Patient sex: F
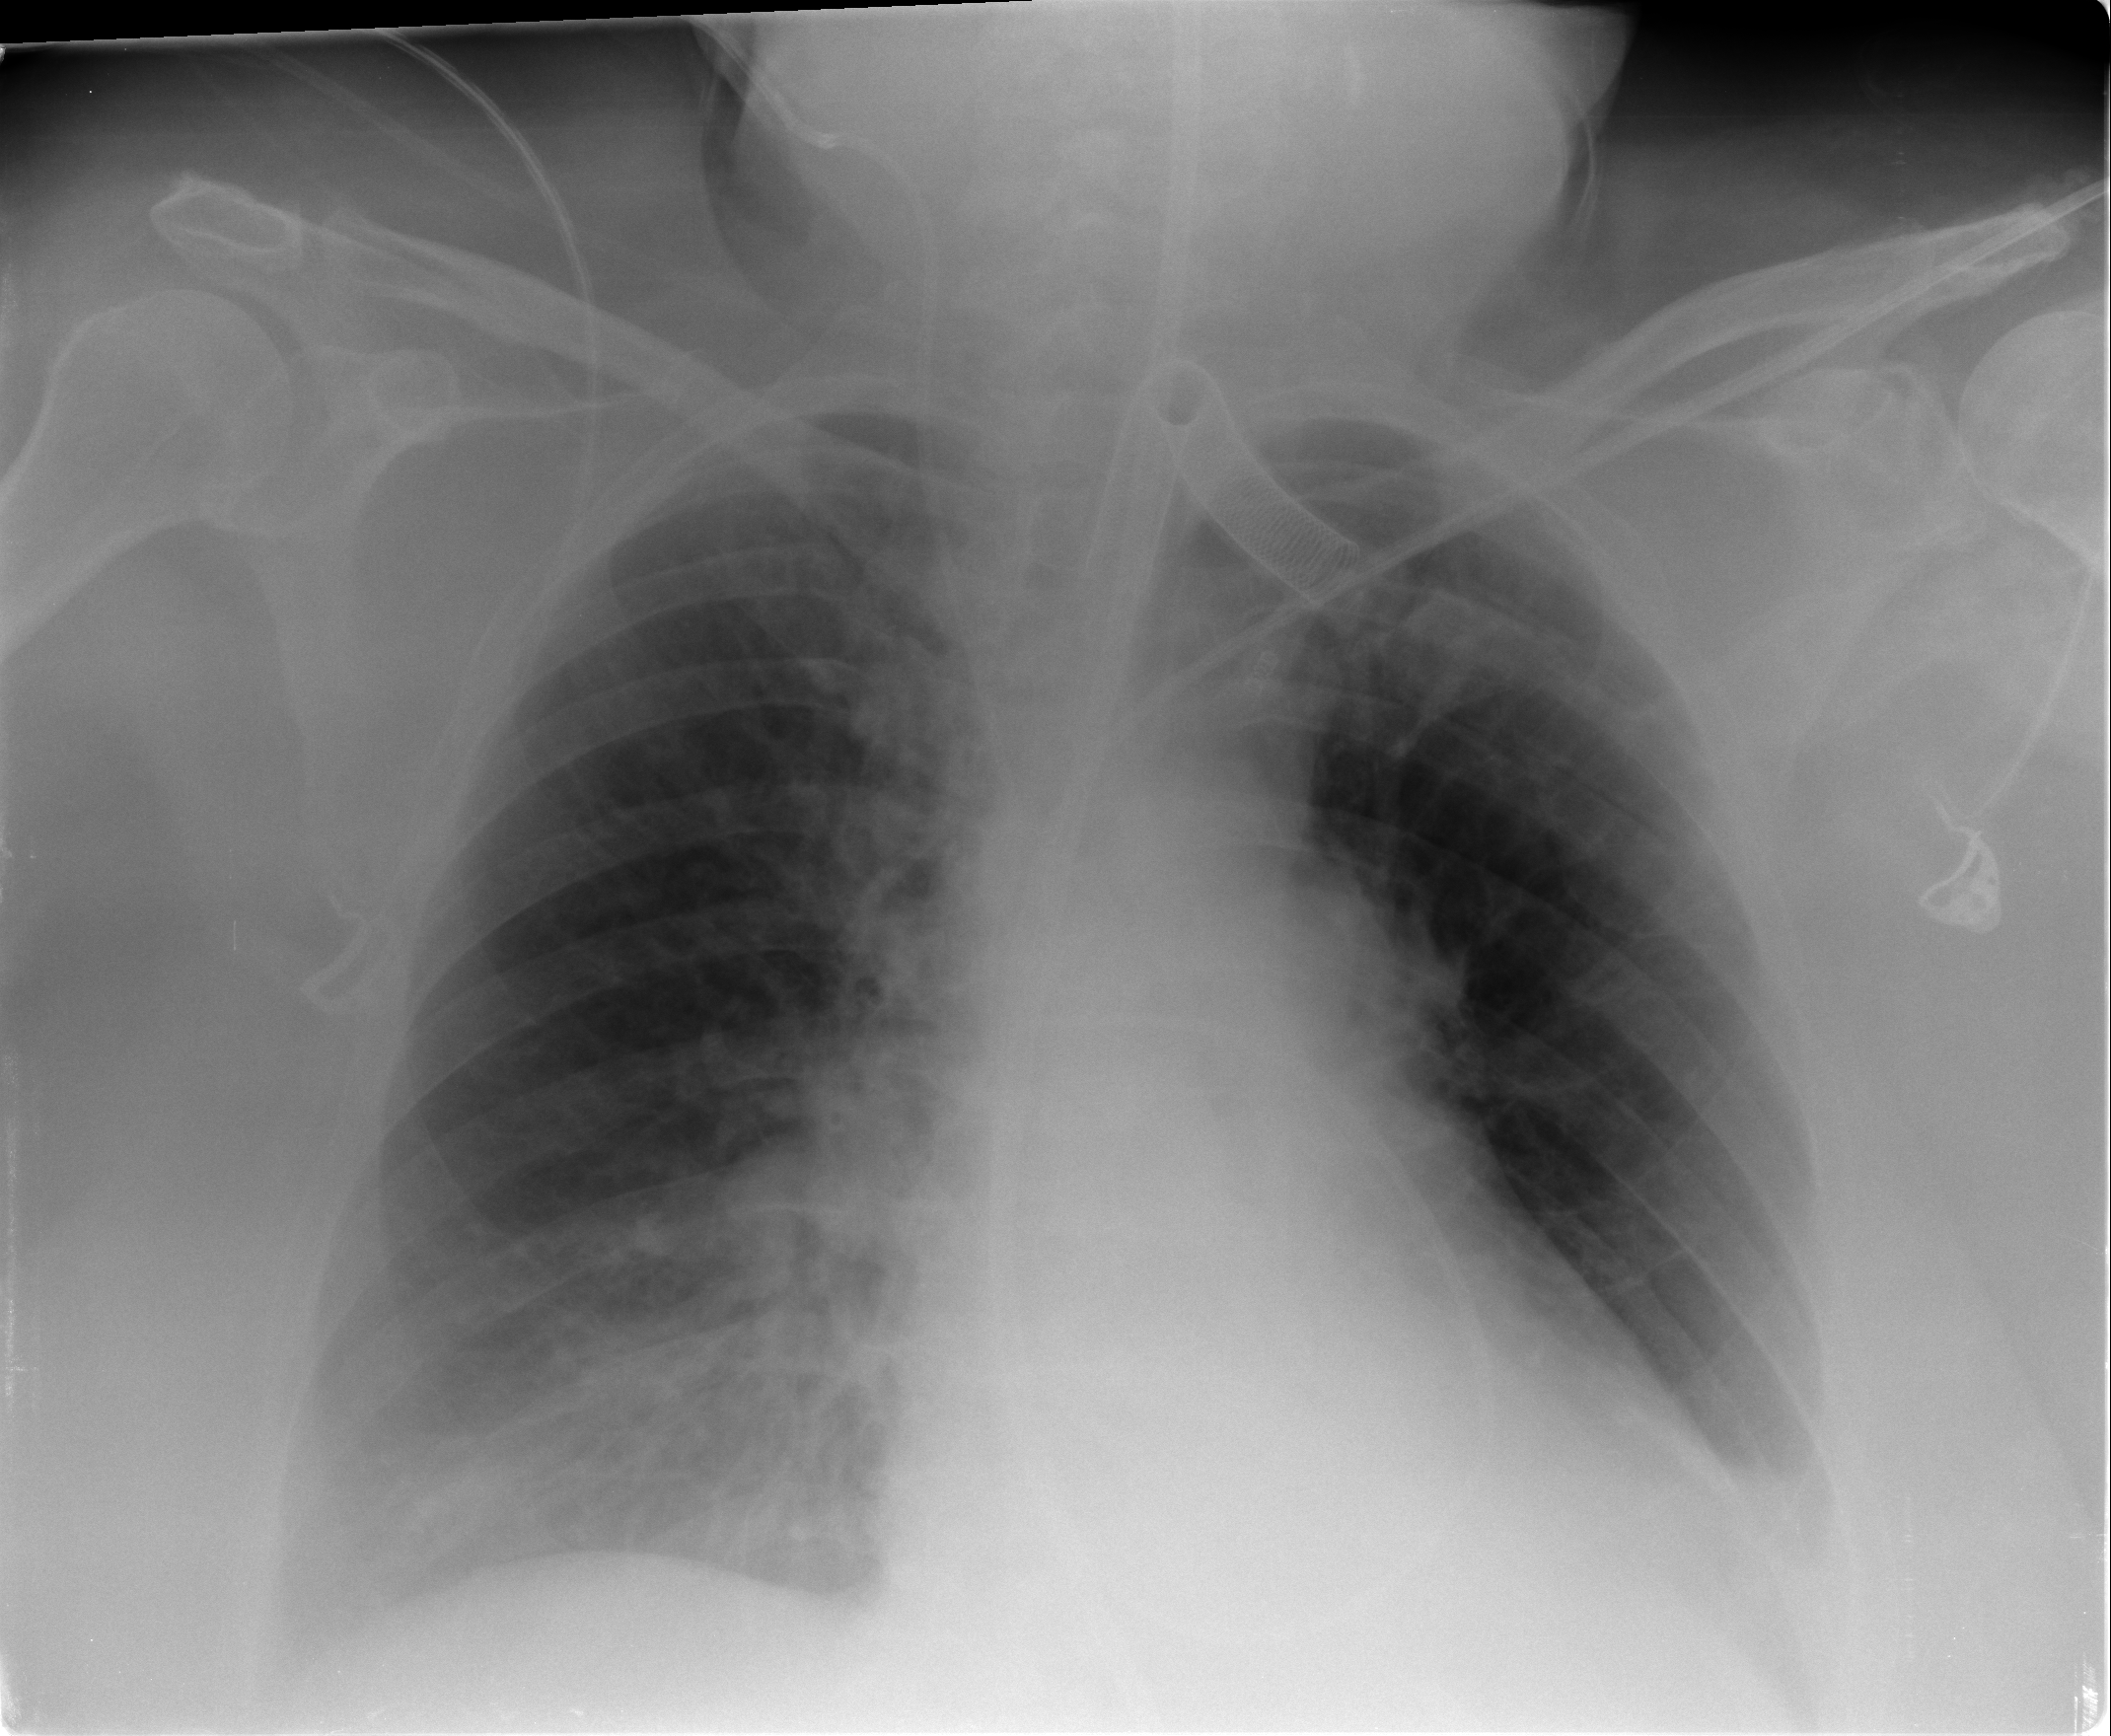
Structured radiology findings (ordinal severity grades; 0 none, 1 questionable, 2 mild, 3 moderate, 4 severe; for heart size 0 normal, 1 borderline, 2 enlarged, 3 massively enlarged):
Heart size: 0
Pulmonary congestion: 0
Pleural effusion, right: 1
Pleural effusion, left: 2
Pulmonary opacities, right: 1
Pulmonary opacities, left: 0
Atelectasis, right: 2
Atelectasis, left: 2